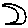
Label: moon